Question: I am trying to Create two groups In Data Grid like this example <URL>
but there are an error and I don't know what is the reason or how to solve it

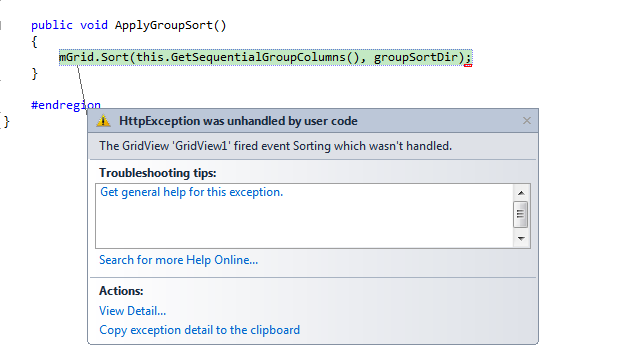
Answer: Sorting event seems not handled properly here.
You can handle it in following manner
'''
<asp:GridView ID="GridView1" runat="server" AllowSorting="true"
OnSorting="GridView1_Sorting">
</asp:GridView>
protected void GridView1_Sorting(object sender, GridViewSortEventArgs e)
{
dataTable.DefaultView.Sort = e.SortExpression ;
GridView1.DataSource = dataTable;
GridView1.DataBind();
}
'''